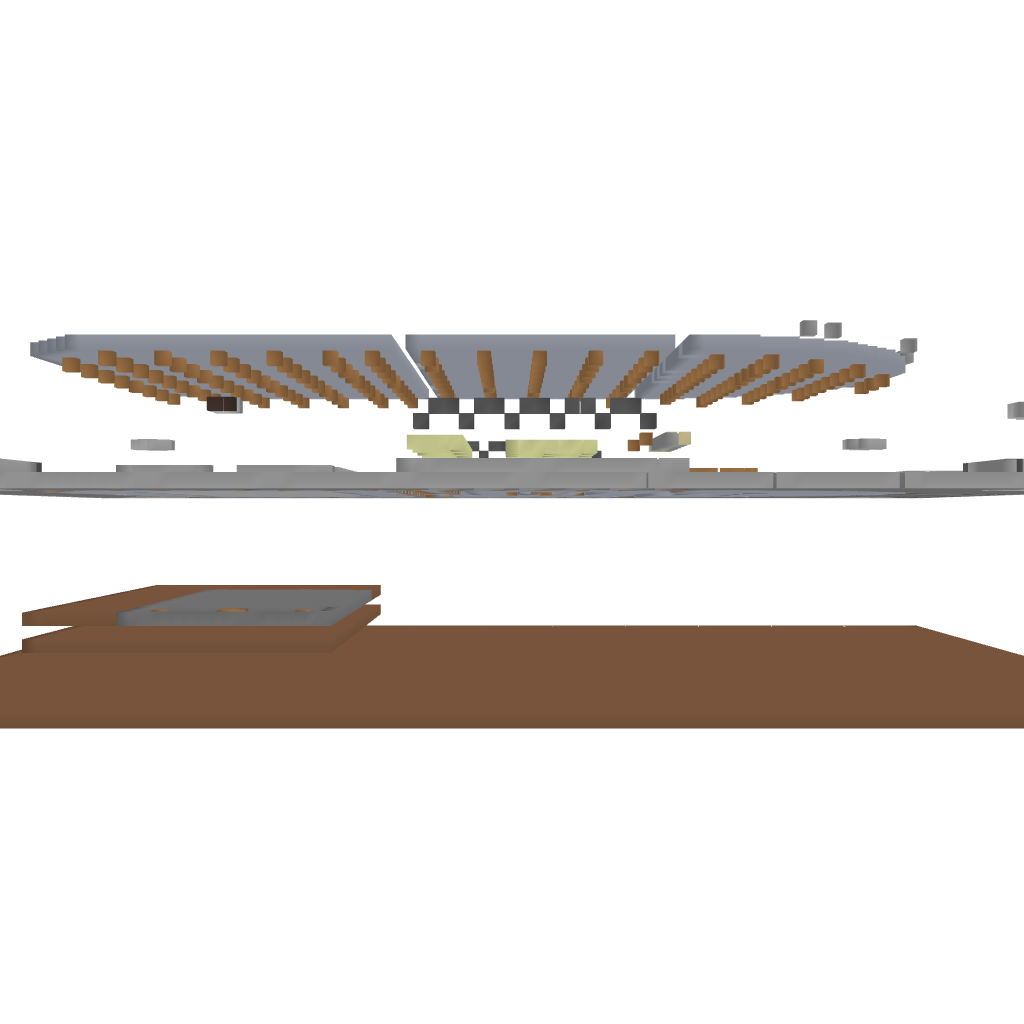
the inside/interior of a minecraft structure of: Swimming Centre